Aerial crown-view tile of a tropical tree (Barro Colorado Island, Panama), acquired 20240813:
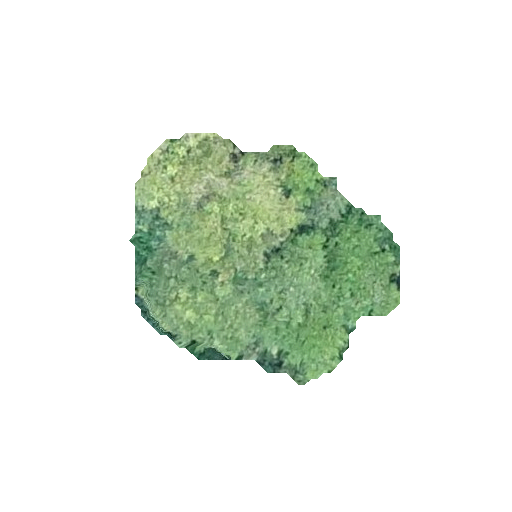
Species: Prioria copaifera
GBIF accepted scientific name: Prioria copaifera
Crown area: 72.954 m²